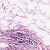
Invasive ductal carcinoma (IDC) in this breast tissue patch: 0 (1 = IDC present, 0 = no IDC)